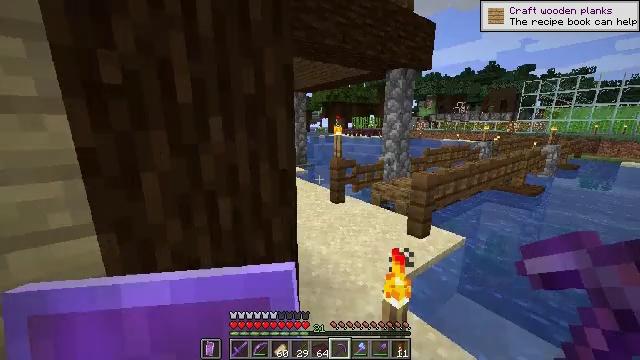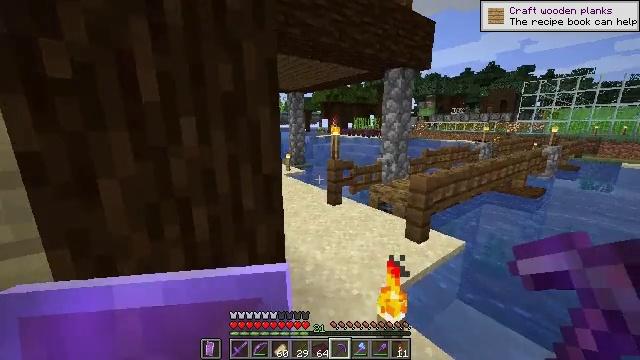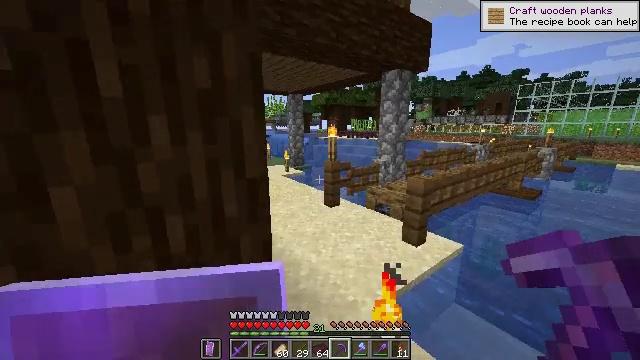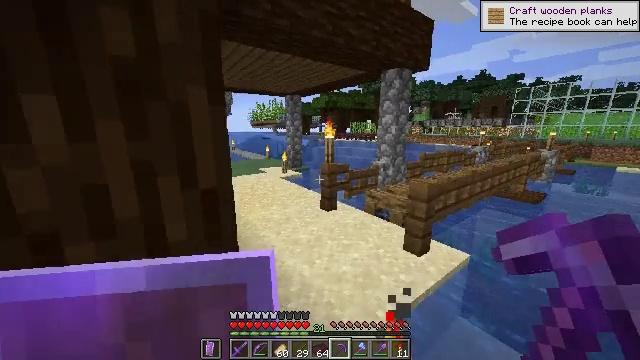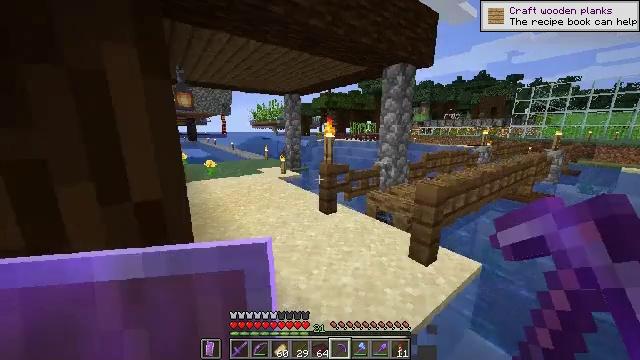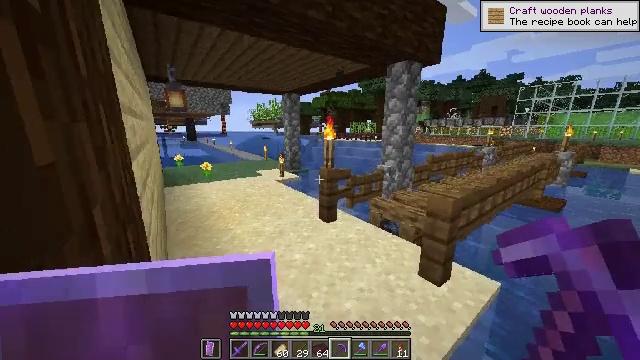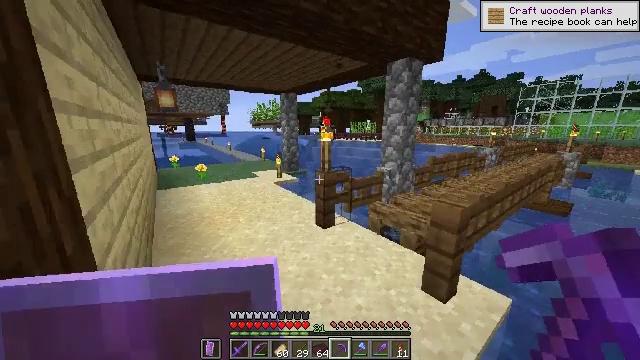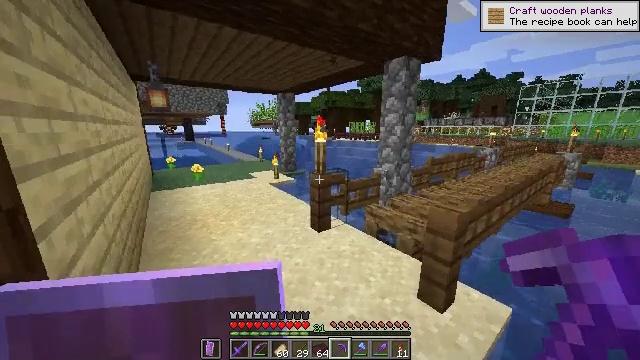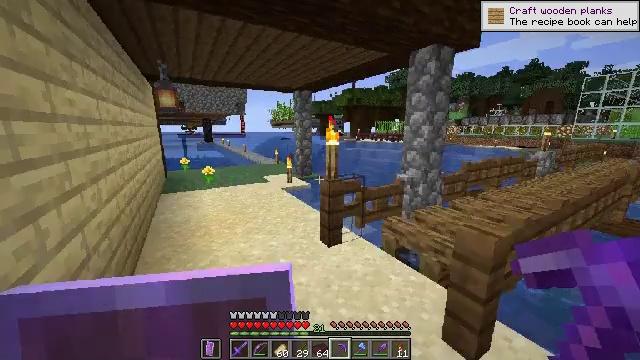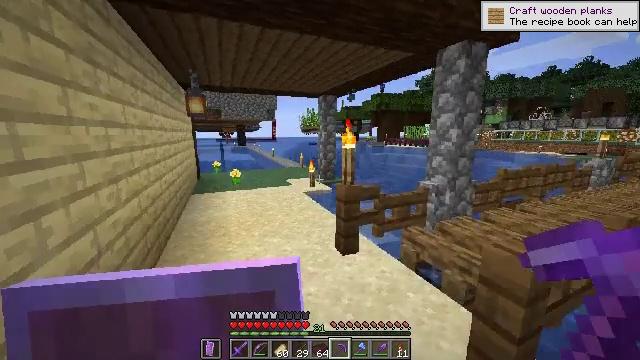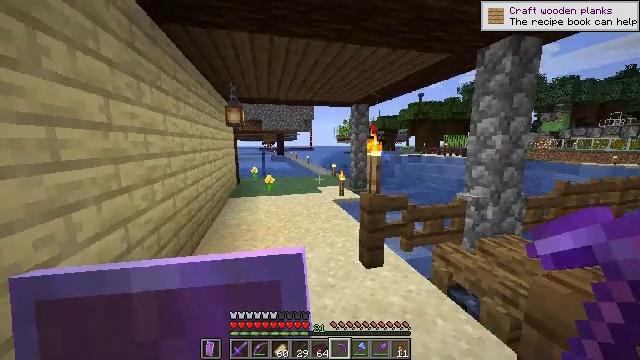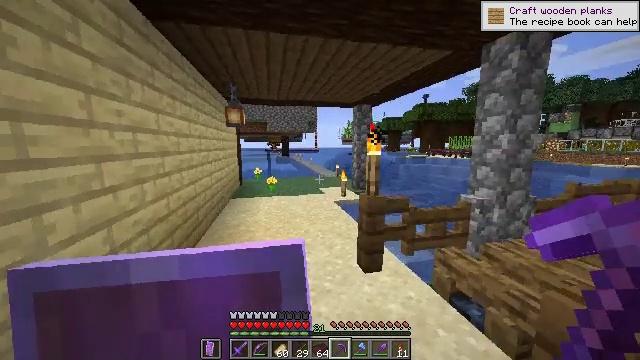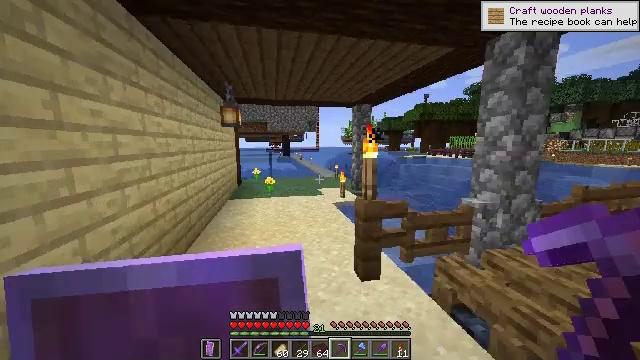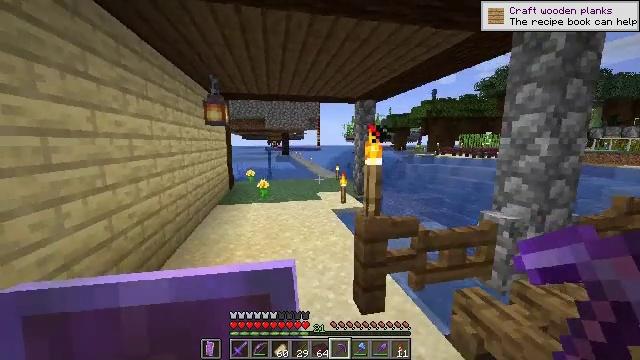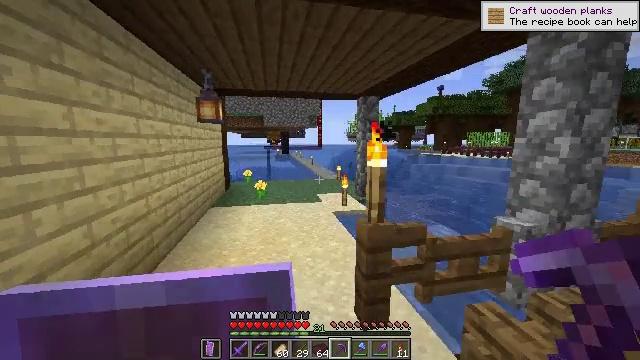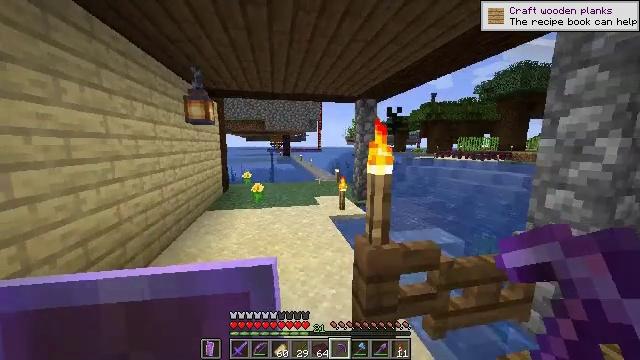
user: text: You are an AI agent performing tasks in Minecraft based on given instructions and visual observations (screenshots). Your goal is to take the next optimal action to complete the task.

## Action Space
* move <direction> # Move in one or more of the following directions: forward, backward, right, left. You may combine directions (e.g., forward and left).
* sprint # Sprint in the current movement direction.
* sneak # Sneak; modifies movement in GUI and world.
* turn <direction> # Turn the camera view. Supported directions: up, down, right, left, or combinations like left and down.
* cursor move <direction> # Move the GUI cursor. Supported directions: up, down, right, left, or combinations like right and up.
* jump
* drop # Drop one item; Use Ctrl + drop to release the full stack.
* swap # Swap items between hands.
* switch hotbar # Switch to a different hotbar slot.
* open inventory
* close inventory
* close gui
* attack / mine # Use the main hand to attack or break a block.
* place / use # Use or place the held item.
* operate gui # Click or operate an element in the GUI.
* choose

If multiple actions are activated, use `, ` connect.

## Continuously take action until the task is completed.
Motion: motion action
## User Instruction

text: Create nether bricks by using the furnace.
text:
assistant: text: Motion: move forward, sprint
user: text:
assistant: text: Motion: move forward, sprint
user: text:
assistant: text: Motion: move forward, sprint
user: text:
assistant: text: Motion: move forward, sprint
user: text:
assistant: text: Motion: move forward, sprint
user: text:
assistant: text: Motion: move forward, sprint
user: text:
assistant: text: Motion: move forward and move right, sprint
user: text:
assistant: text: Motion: move forward and move right, sprint, turn left
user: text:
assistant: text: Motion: move forward and move right, sprint, turn left
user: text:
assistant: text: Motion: move forward and move right, sprint, turn left and up
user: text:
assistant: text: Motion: move forward, sprint, turn left
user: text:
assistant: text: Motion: move forward, sprint
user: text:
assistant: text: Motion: move forward, sprint
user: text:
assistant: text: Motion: move forward, sprint
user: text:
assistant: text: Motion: move forward, sprint
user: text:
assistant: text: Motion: move forward, sprint
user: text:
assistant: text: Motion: move forward, sprint
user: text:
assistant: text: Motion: move forward, sprint
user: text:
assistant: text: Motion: move forward, sprint
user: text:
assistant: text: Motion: move forward, sprint, turn left
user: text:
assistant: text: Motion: move forward, sprint, turn left
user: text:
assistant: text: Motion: move forward, sprint, turn left
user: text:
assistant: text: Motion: move forward, sprint
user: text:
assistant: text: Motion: move forward, sprint
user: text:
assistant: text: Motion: move forward, sprint
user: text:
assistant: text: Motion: move forward, sprint
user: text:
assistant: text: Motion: move forward and move left, sprint
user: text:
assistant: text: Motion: move forward and move left, sprint
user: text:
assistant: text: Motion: move forward and move left, sprint
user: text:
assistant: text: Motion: move forward, sprint